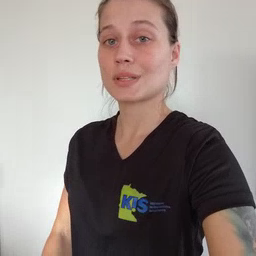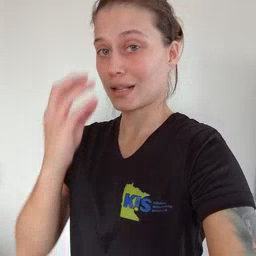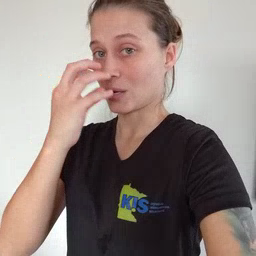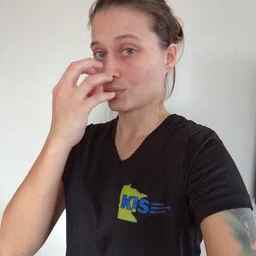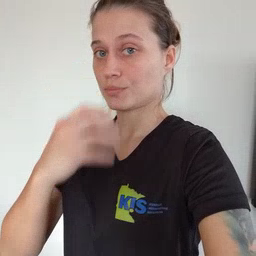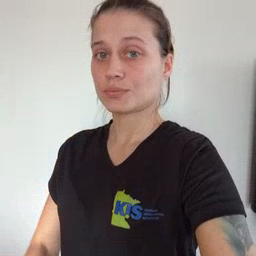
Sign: clown